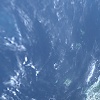
Label: water